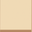
Piece: xx